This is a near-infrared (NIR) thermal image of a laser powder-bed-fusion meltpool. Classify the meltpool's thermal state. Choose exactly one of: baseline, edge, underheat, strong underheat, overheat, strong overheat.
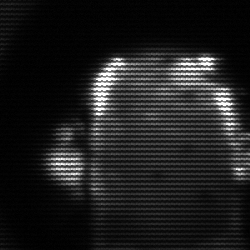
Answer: baseline